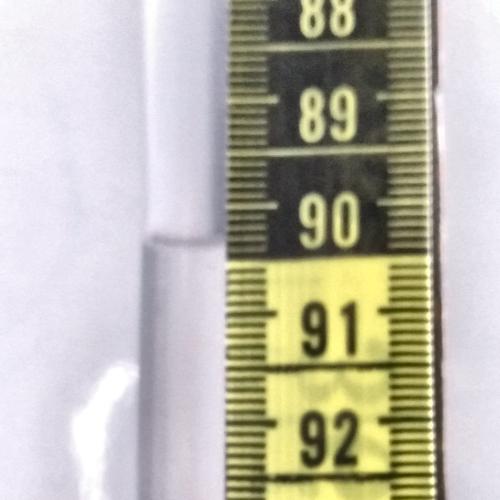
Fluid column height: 90.3 cm